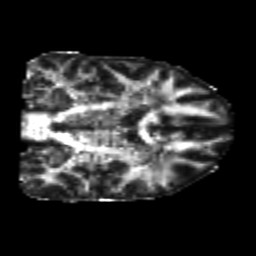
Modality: FA
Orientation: coronal
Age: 26
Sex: male
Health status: healthy
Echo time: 0.074 s